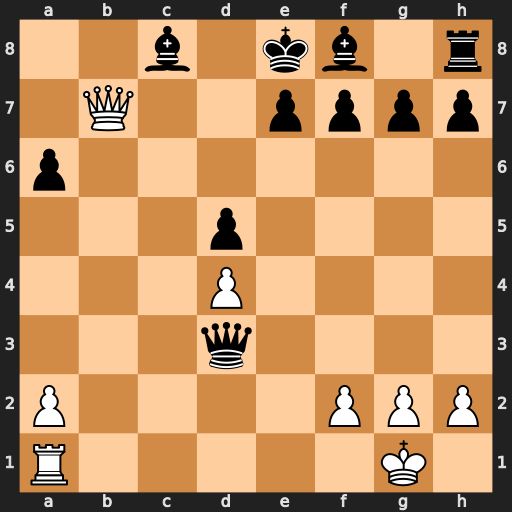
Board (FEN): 2b1kb1r/1Q2pppp/p7/3p4/3P4/3q4/P4PPP/R5K1
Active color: w
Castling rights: k
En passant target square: -
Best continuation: Qxc8#